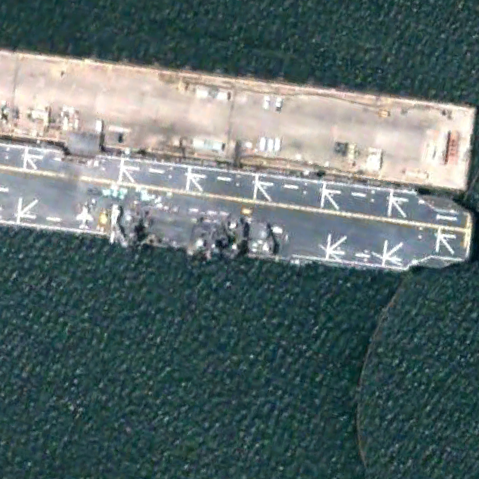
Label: assault